Milling tool wear sample.
Tool blade image: 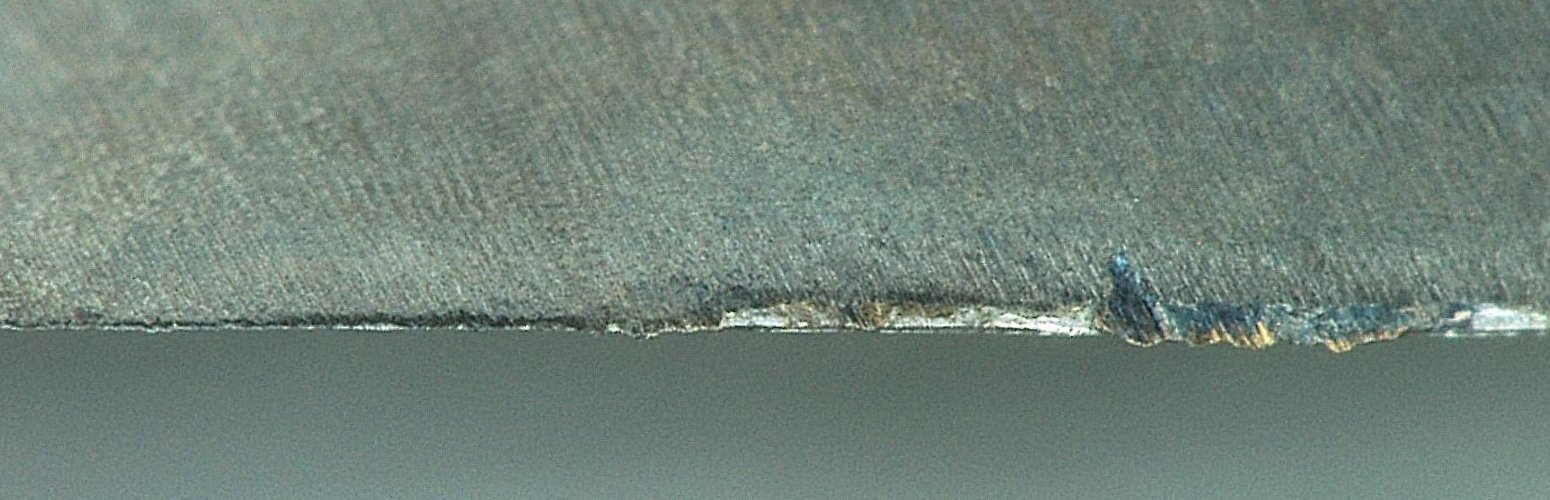
Chip image: 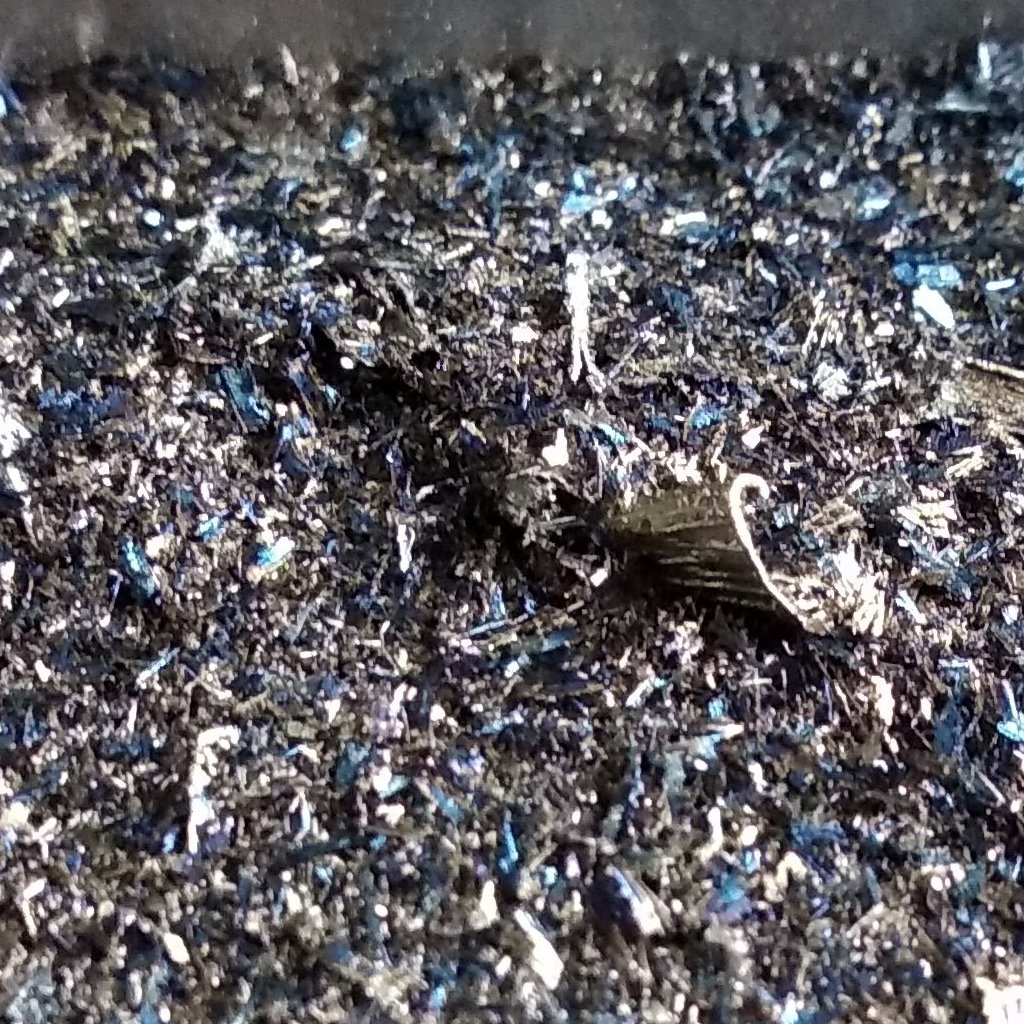
Workpiece image: 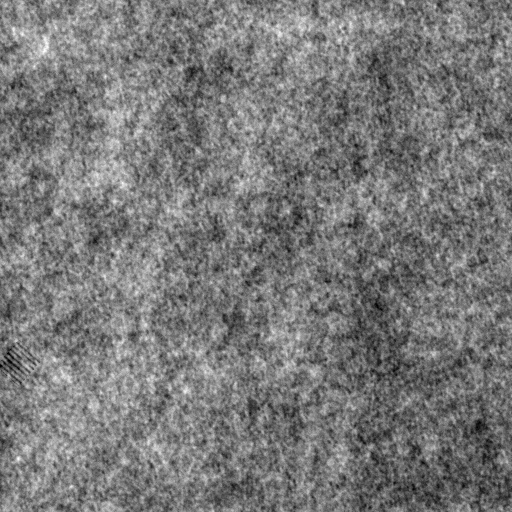
Tool wear state: dulled
Gaps: 13.88
Flank wear: 120.8
Overhang: 18.57
Force-signal Mel-spectrograms (X, Y, Z axes): 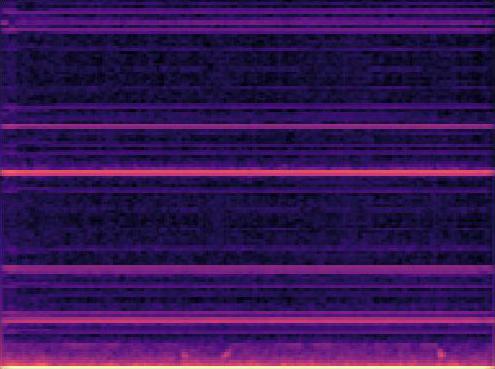 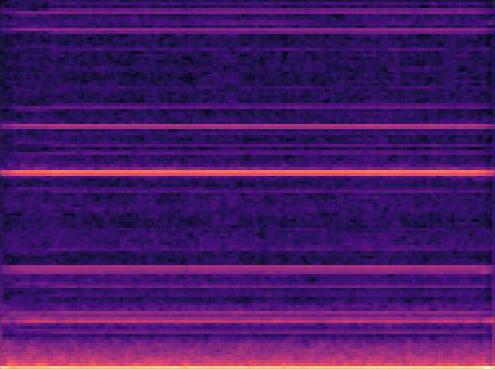 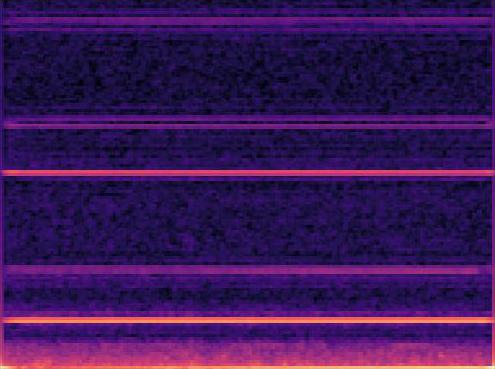
Force-signal scalograms (X, Y, Z axes): 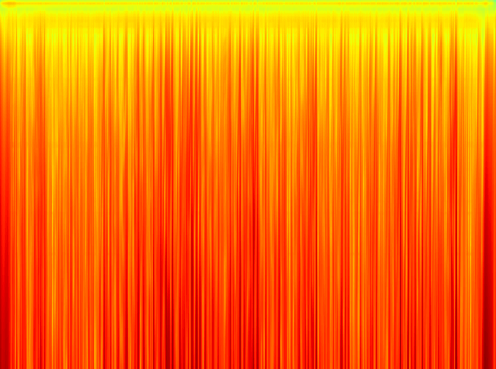 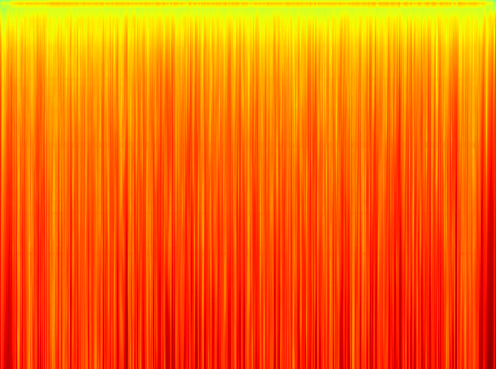 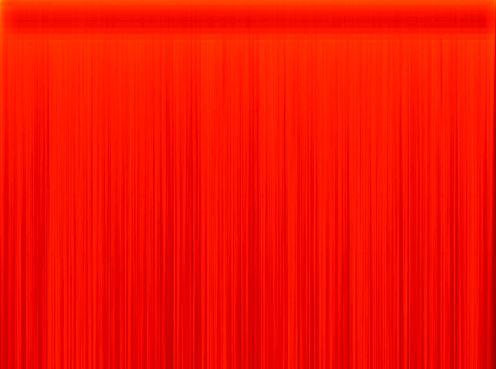
Force phase: accelerated_severe_wear